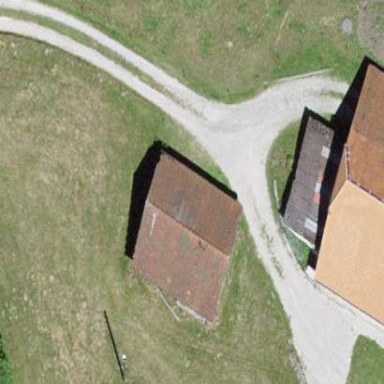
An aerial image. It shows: Rural barn.